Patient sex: M
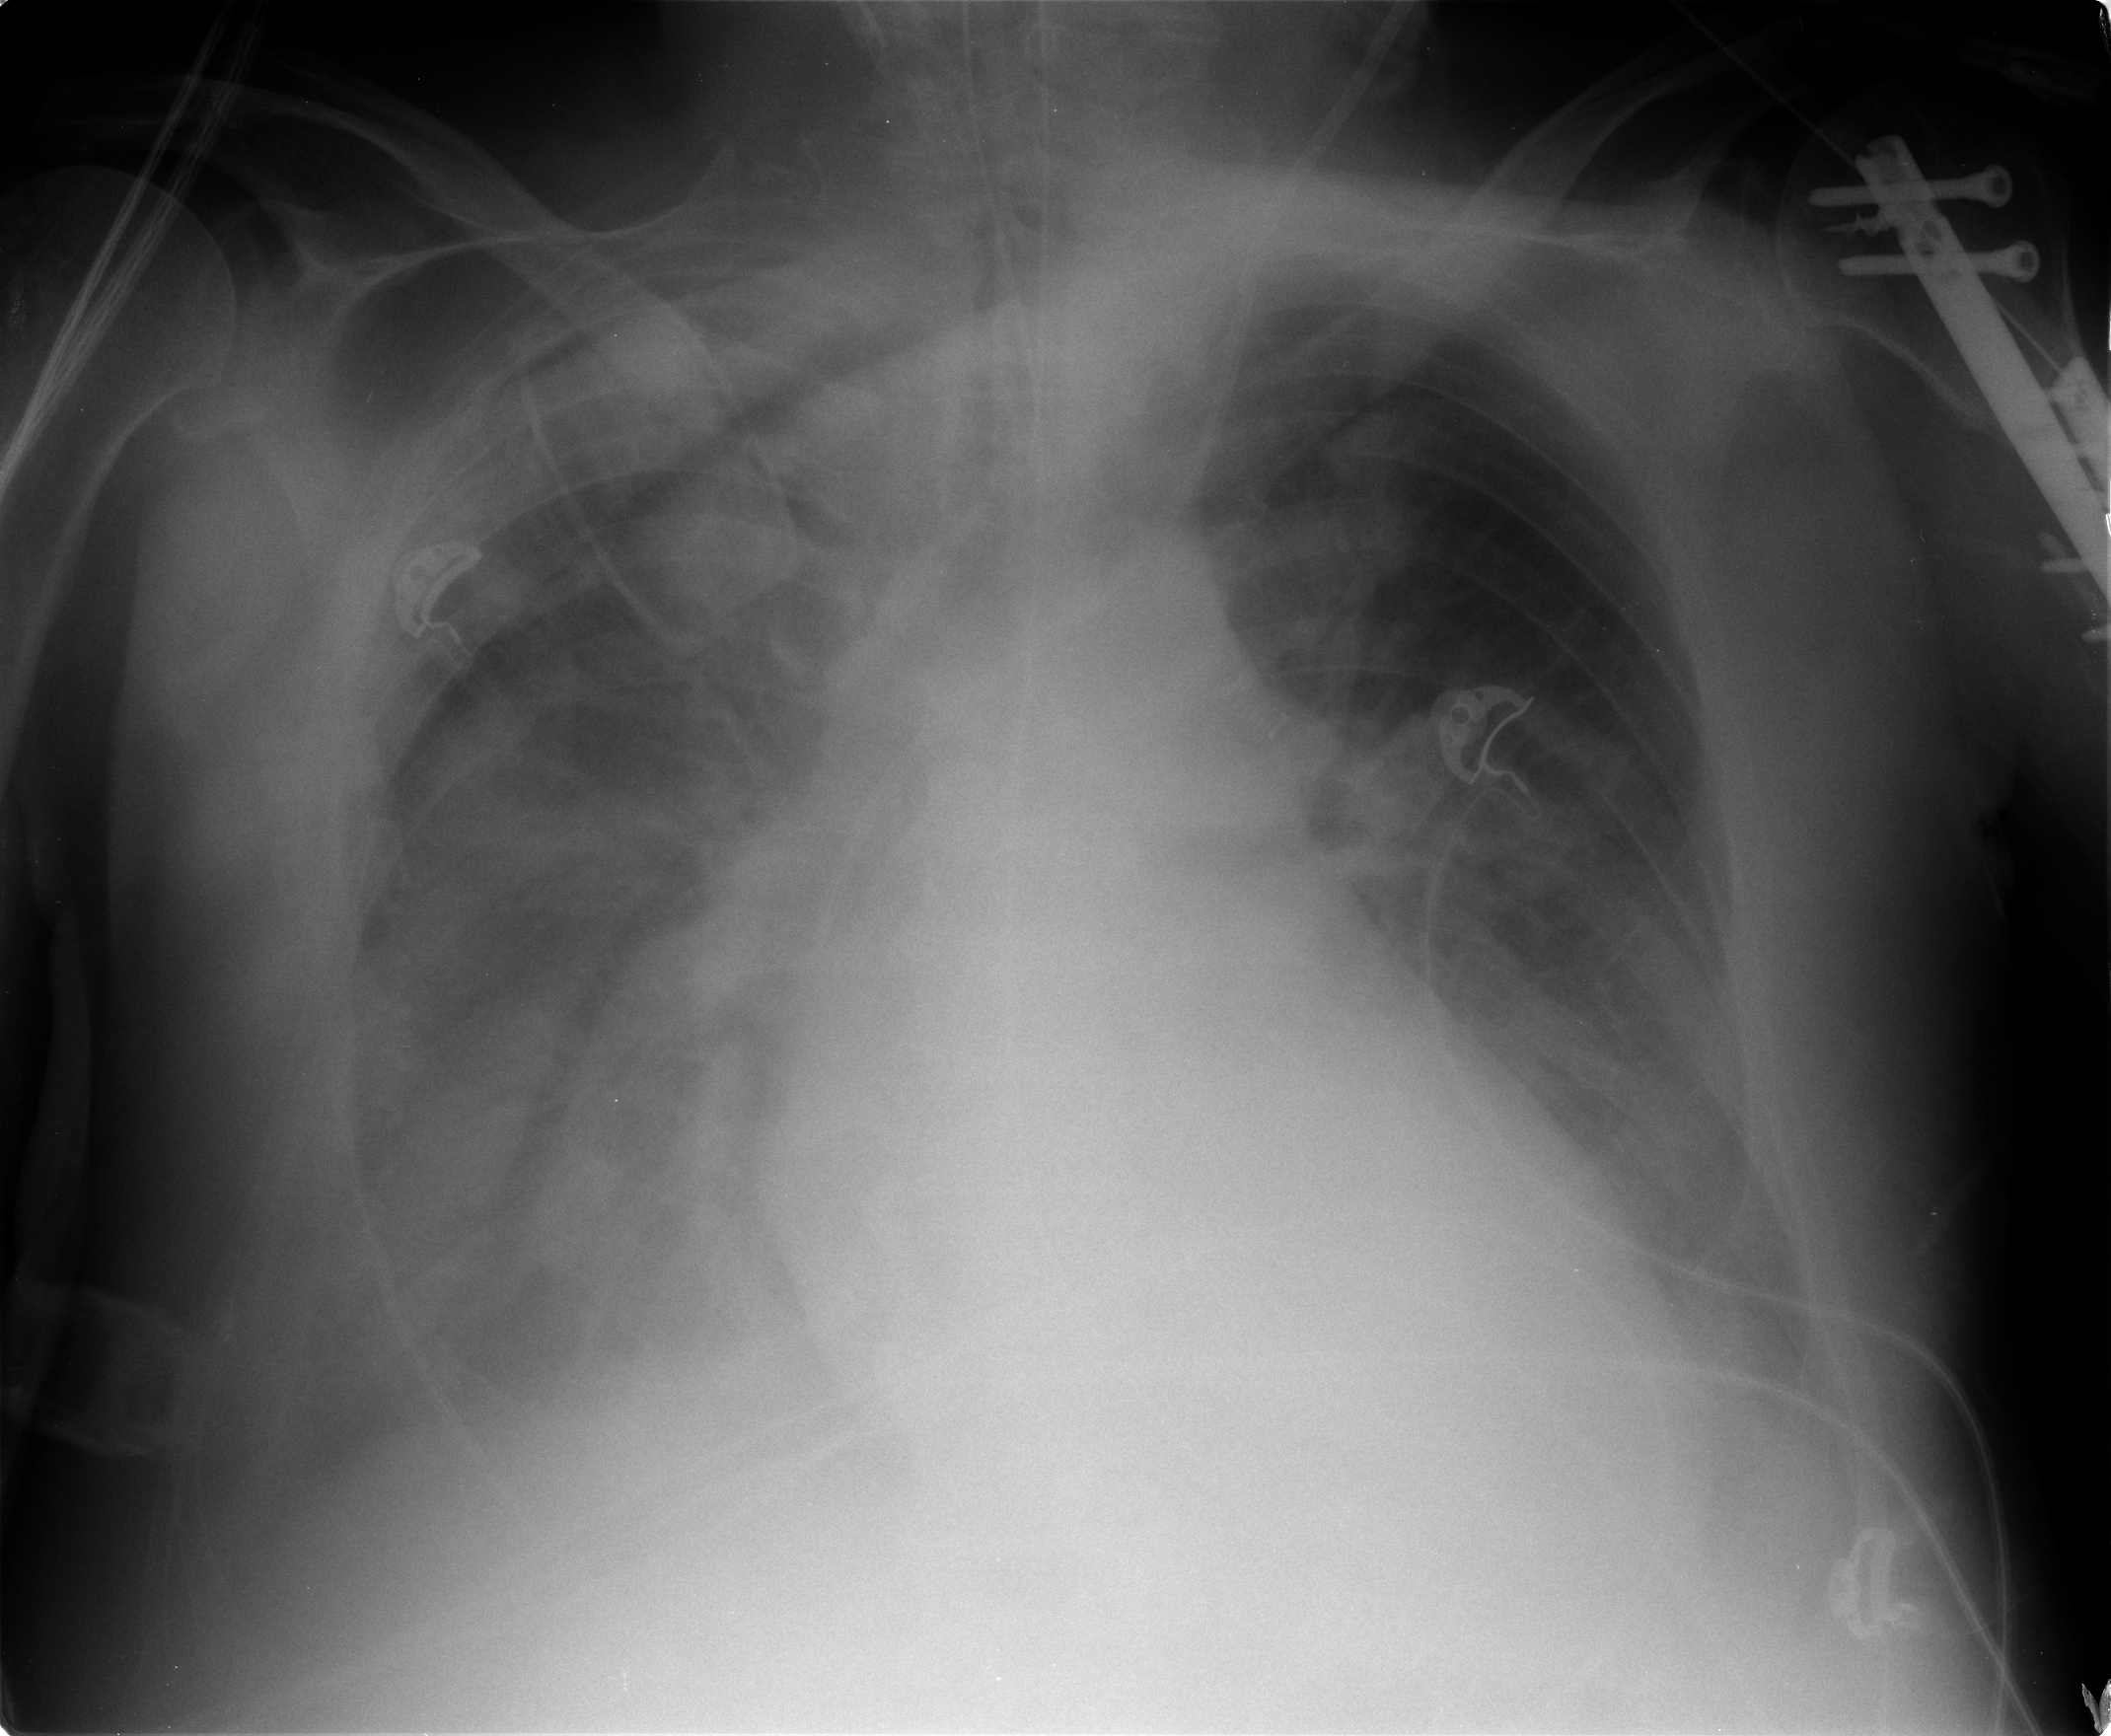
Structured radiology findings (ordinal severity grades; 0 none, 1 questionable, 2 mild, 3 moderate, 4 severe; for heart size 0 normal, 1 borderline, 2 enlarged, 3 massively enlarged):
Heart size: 2
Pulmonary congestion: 3
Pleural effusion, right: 3
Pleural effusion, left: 2
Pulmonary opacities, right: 3
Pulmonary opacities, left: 2
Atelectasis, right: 3
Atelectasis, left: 2